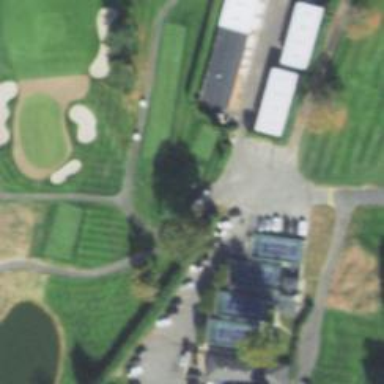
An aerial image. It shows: Service road used as golf cart path.